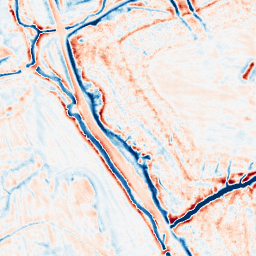
Category: edge_preserving
Decomposition family: bilateral
Decomposition parameters: d: 15
sigma_color: 100
sigma_space: 150
Upsampling method: sinc_hamming
Upsampling parameters: scale: 8
kernel_size: 16
Upsampling scale: 8